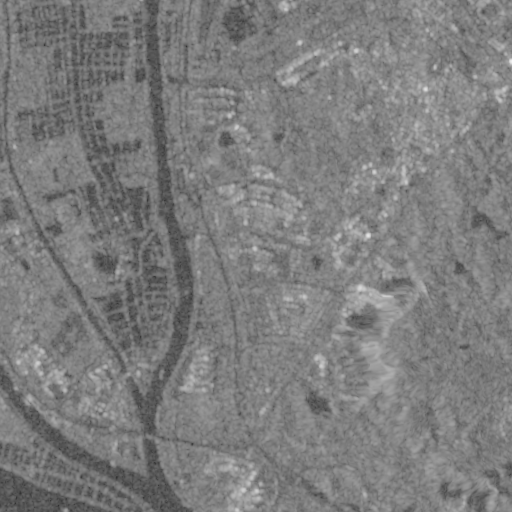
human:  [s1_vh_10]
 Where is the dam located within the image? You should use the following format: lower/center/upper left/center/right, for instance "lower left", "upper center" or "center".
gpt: The dam is located in the center right of the image.
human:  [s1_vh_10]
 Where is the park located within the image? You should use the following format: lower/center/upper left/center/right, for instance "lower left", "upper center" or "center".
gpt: There is no park in the image.

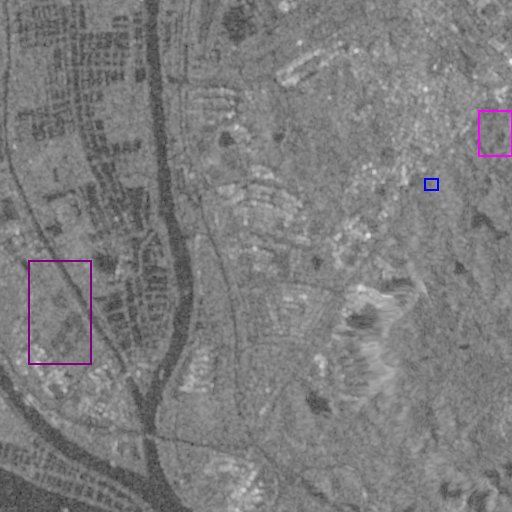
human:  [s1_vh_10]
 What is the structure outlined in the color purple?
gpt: The structure outlined in purple is a crop field.
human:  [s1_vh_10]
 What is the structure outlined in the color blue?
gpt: The structure outlined in blue is a gas station.
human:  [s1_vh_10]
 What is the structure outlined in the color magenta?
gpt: The structure outlined in magenta is a park.
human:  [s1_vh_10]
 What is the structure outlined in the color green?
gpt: There is no green outline.